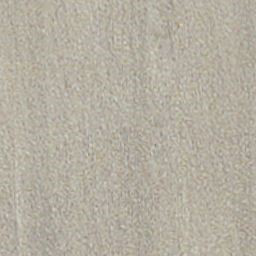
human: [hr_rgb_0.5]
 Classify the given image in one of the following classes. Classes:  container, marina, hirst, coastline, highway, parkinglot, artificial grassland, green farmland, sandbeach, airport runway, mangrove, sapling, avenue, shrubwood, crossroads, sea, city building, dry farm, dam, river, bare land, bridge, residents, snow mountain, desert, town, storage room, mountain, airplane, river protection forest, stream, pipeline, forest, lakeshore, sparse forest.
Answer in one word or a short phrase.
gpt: dry farm